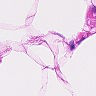
Metastatic tissue present: no